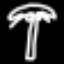
Label: palm tree